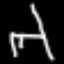
Label: chair